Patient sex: M
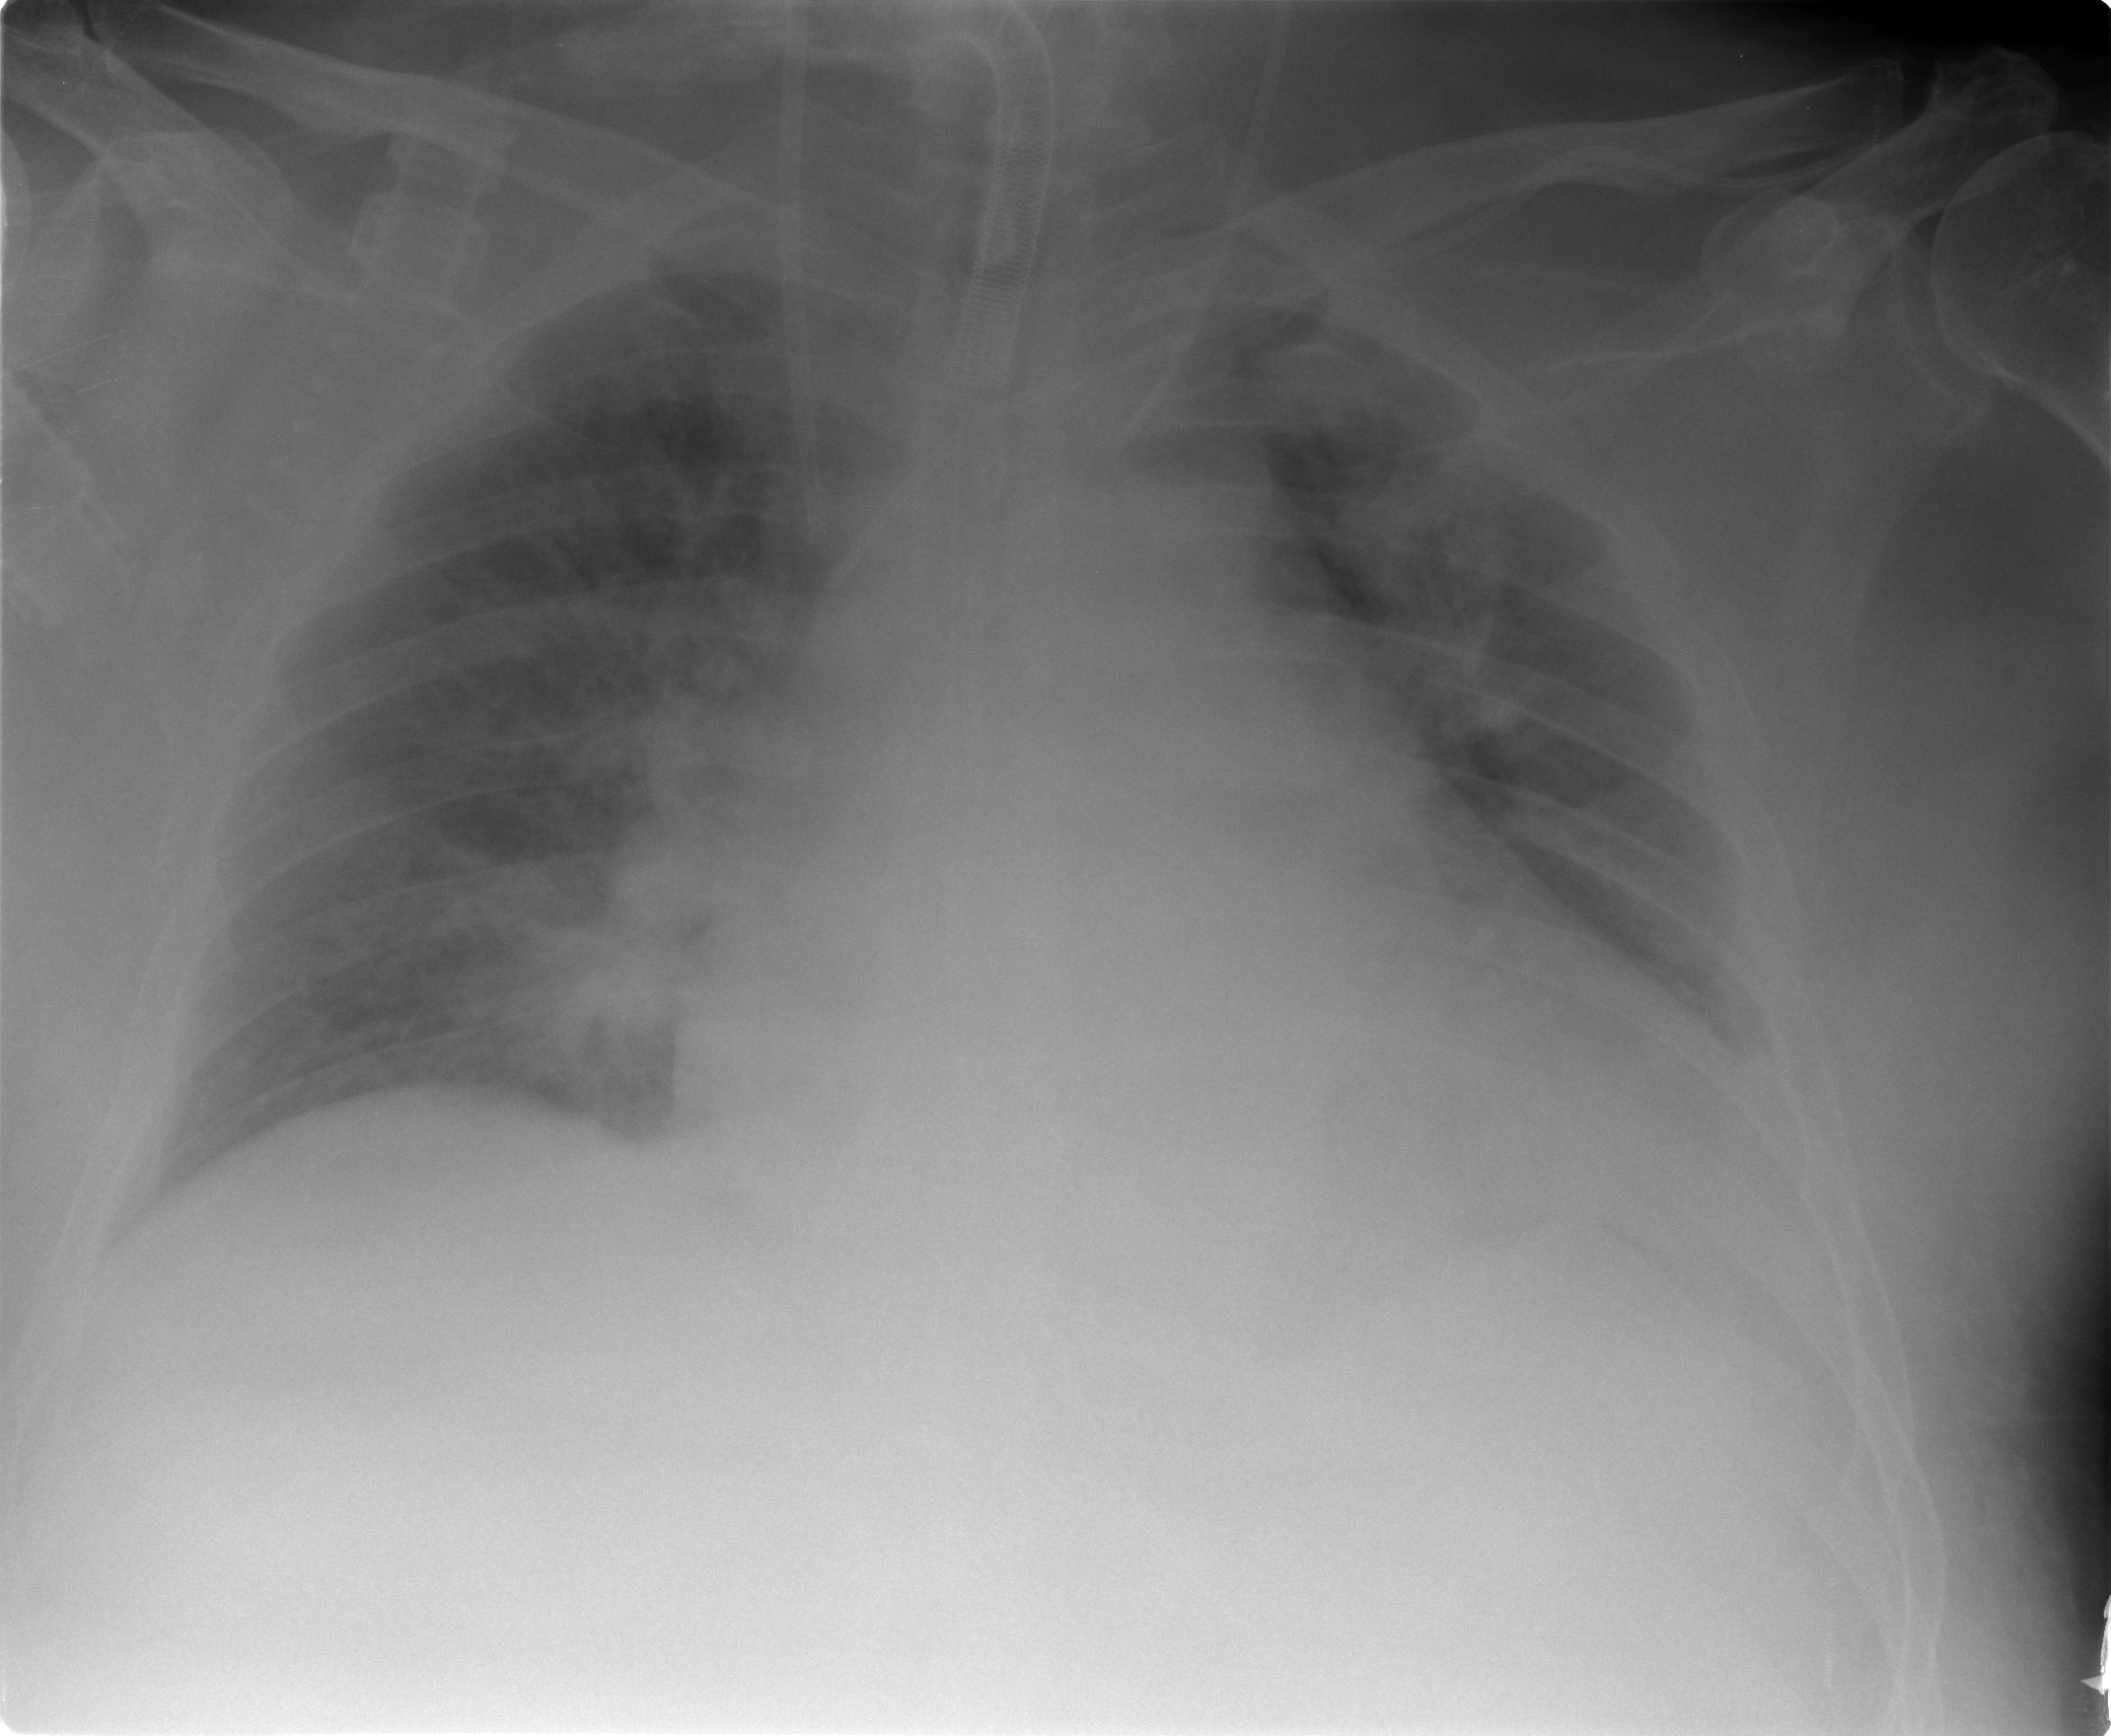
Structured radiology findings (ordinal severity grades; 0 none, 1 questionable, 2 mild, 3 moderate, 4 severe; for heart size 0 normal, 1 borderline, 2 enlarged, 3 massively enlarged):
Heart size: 2
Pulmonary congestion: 3
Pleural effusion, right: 3
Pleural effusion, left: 3
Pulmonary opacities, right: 2
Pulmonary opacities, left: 2
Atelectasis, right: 2
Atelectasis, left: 2